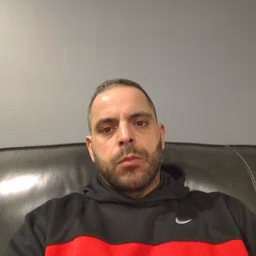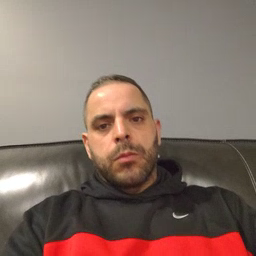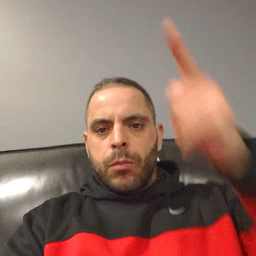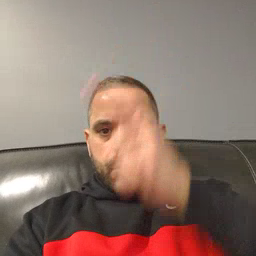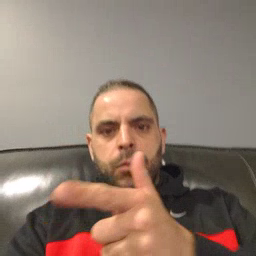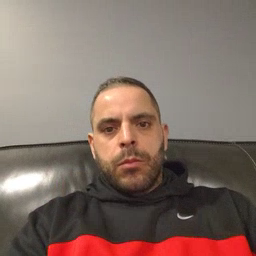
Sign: brother